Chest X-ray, PA view. Patient: 33 years old, sex F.
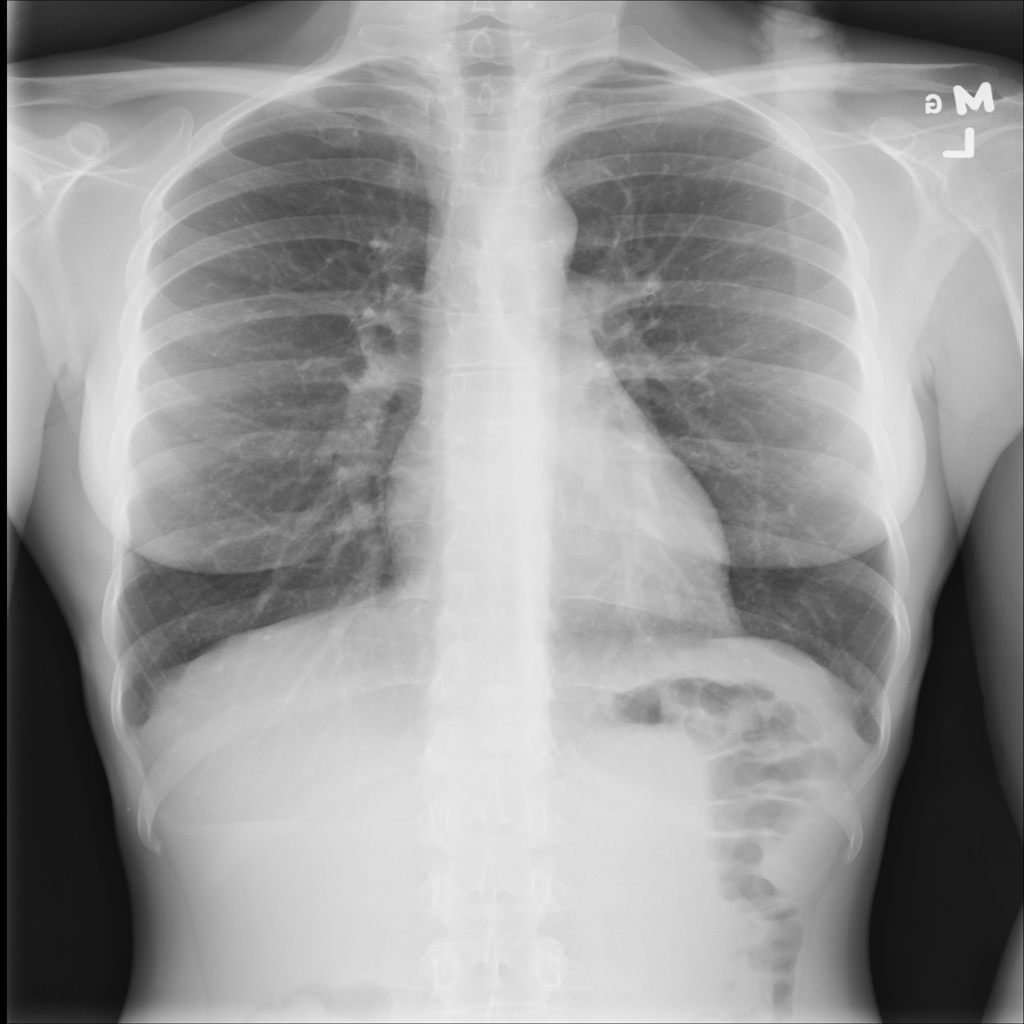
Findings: No Finding